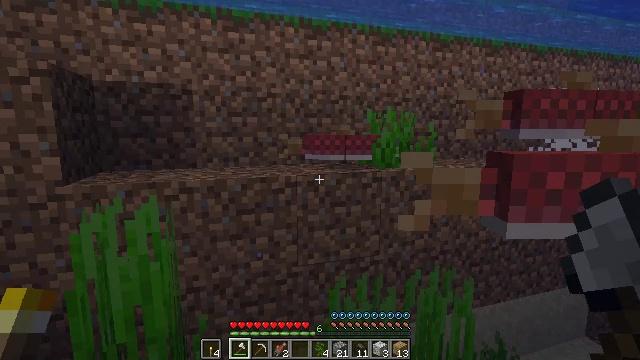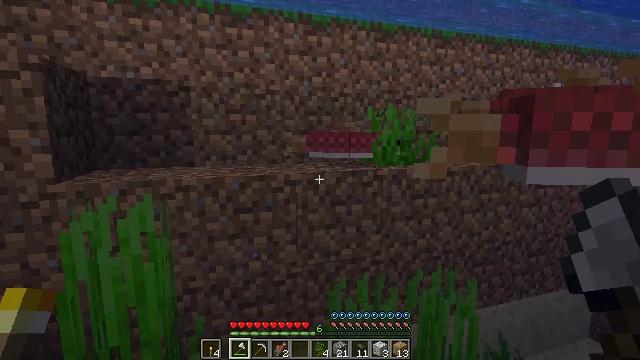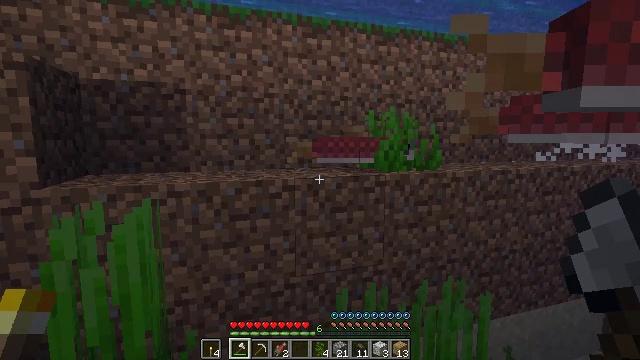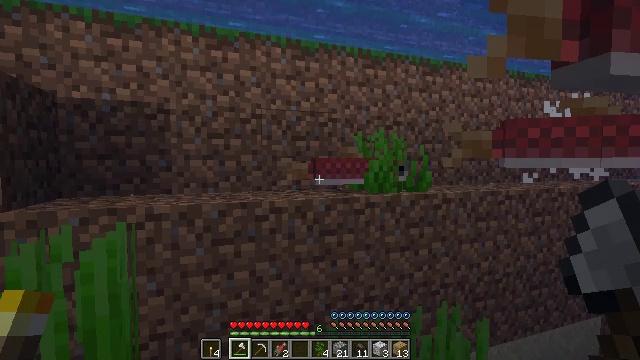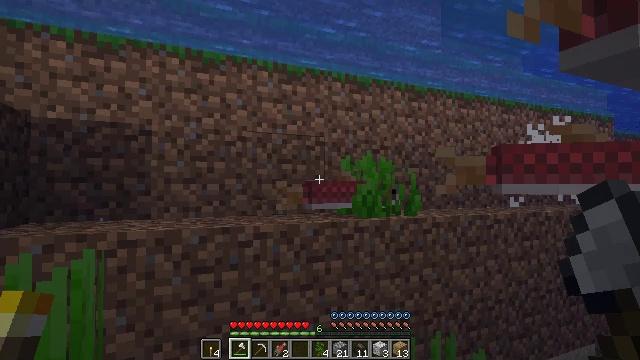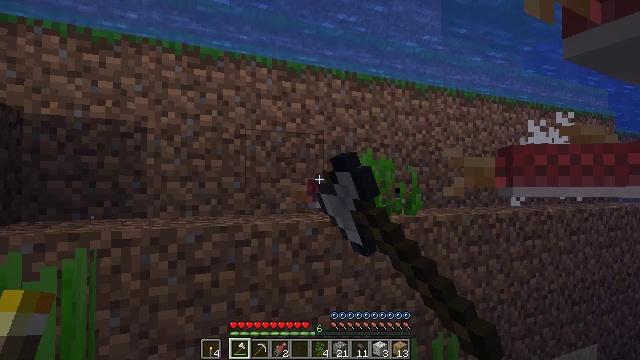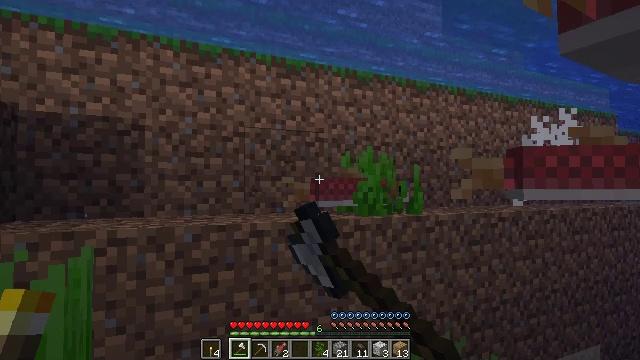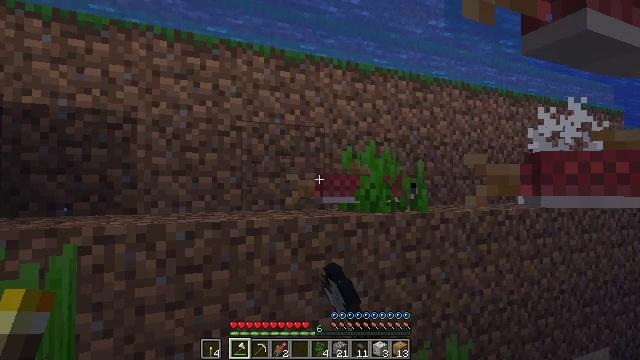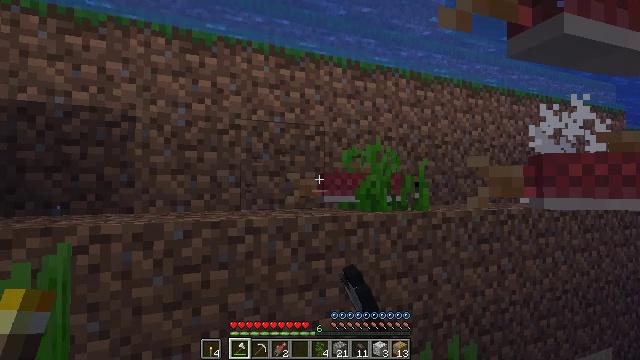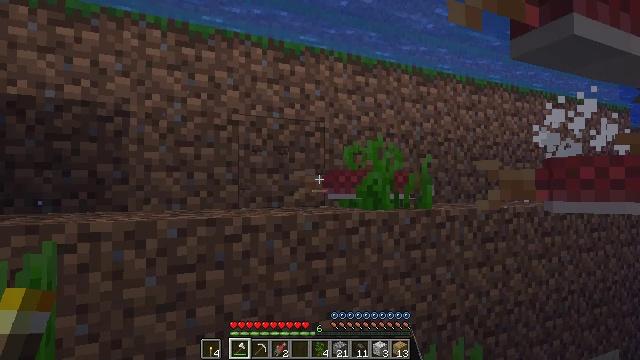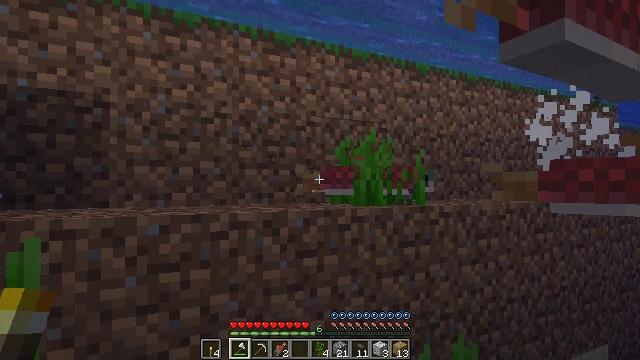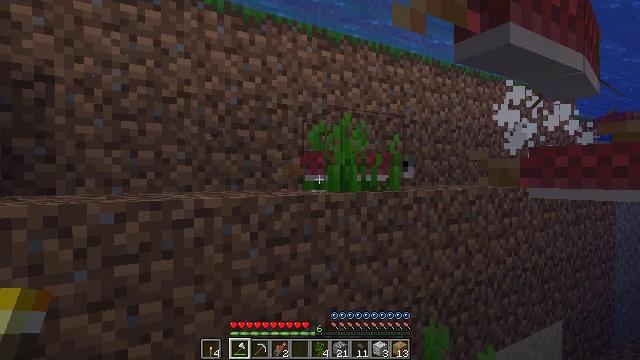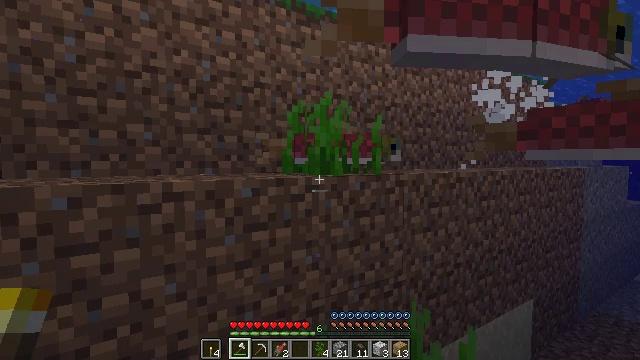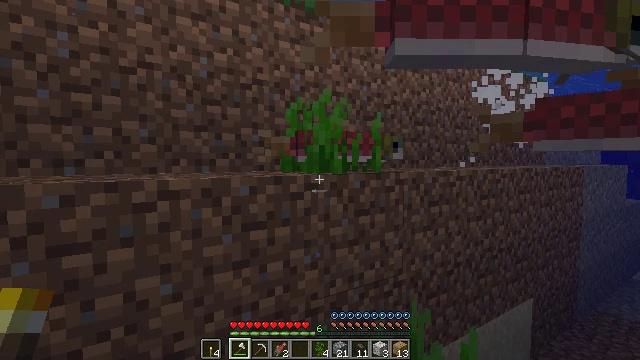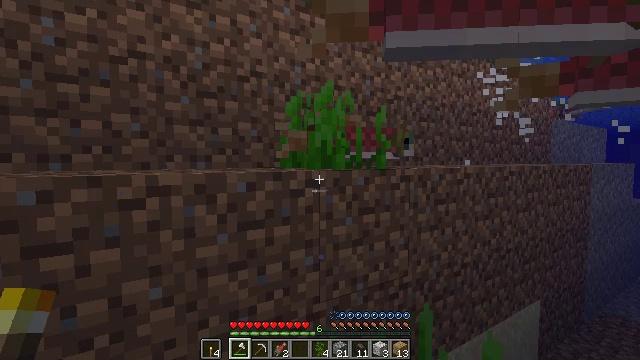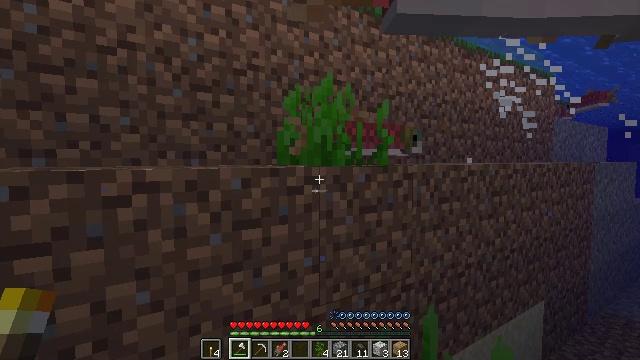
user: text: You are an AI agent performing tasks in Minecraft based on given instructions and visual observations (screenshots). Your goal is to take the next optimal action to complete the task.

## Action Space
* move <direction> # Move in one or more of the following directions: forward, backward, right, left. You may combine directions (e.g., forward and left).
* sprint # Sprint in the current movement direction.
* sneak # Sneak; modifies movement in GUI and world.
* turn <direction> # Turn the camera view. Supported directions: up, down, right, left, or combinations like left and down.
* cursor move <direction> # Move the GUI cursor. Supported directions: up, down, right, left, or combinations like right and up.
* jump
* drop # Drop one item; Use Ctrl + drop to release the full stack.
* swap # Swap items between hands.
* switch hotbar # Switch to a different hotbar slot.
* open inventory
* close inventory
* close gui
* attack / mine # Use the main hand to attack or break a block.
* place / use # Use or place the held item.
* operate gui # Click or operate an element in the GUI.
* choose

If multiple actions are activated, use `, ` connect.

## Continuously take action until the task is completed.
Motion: motion action
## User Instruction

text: Hunt fish.
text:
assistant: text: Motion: move forward
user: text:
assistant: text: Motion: move forward, turn up
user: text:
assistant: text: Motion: move forward, turn right and up
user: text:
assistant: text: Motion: move forward, turn right and up, attack / mine
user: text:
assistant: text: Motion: move forward, attack / mine
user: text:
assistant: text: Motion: move forward, attack / mine
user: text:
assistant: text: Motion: move forward, attack / mine
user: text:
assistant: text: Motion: move forward
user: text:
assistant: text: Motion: move forward
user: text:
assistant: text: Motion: move forward, turn right
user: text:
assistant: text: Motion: move forward, turn right and down
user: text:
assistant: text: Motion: move forward, turn right and down
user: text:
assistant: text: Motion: move forward
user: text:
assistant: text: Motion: move forward
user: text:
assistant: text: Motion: move forward
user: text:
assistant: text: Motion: move forward, turn right
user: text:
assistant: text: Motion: move forward, turn right and up
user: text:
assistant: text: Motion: move forward, turn right and up
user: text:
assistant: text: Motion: move forward, turn right and up
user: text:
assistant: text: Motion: move forward, turn right and up, attack / mine
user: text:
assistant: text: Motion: move forward, turn right and up, attack / mine
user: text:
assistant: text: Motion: move forward, turn right, attack / mine
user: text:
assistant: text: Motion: move forward, turn down
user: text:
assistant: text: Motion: move forward, turn right and down
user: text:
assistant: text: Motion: no_op